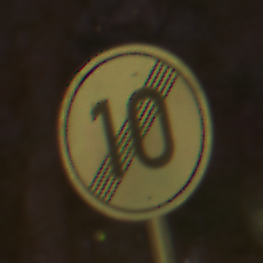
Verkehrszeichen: EndeGeschwindigkeit10
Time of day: Night
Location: Outdoor (Suburban)
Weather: Clear
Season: NotSpecified
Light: Artificial